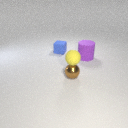
large purple rubber cylinder to the right of small blue rubber cube